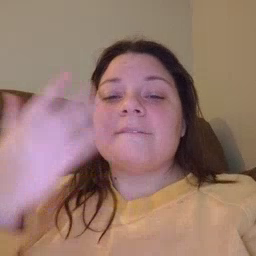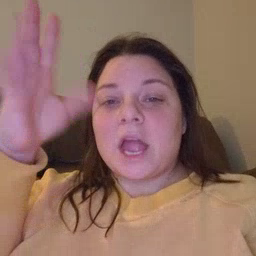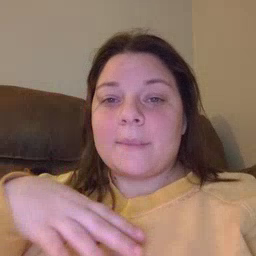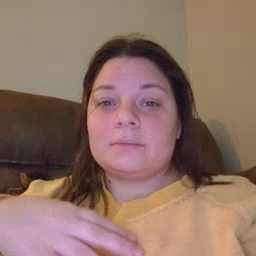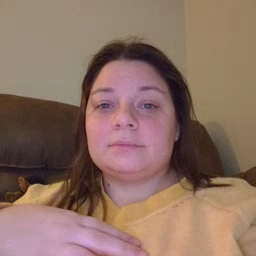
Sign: fireman